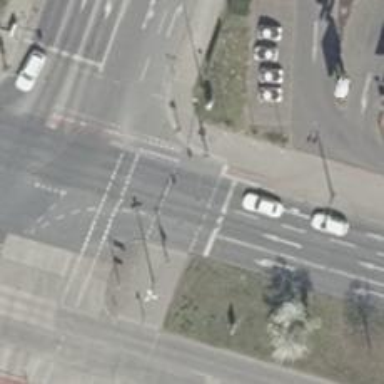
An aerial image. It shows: Asphalt road with lane markings. It is primary highway with dual carriageway.